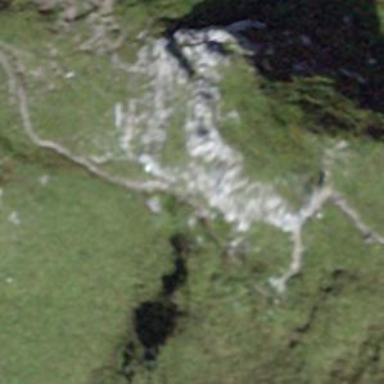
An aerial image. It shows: Cliff in nature.